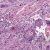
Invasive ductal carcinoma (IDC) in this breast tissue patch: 1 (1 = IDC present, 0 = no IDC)